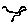
Label: bird